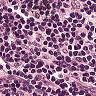
Metastatic tissue present: no